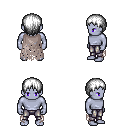
a pixel art fantasy rpg character, male body template, dark elf, purple skin, gray tattered cape, metal pants, white plain hairstyle, four views (front, back, left, right), 2x2 character sprite sheet, small pixel art, hard edges, no anti-aliasing